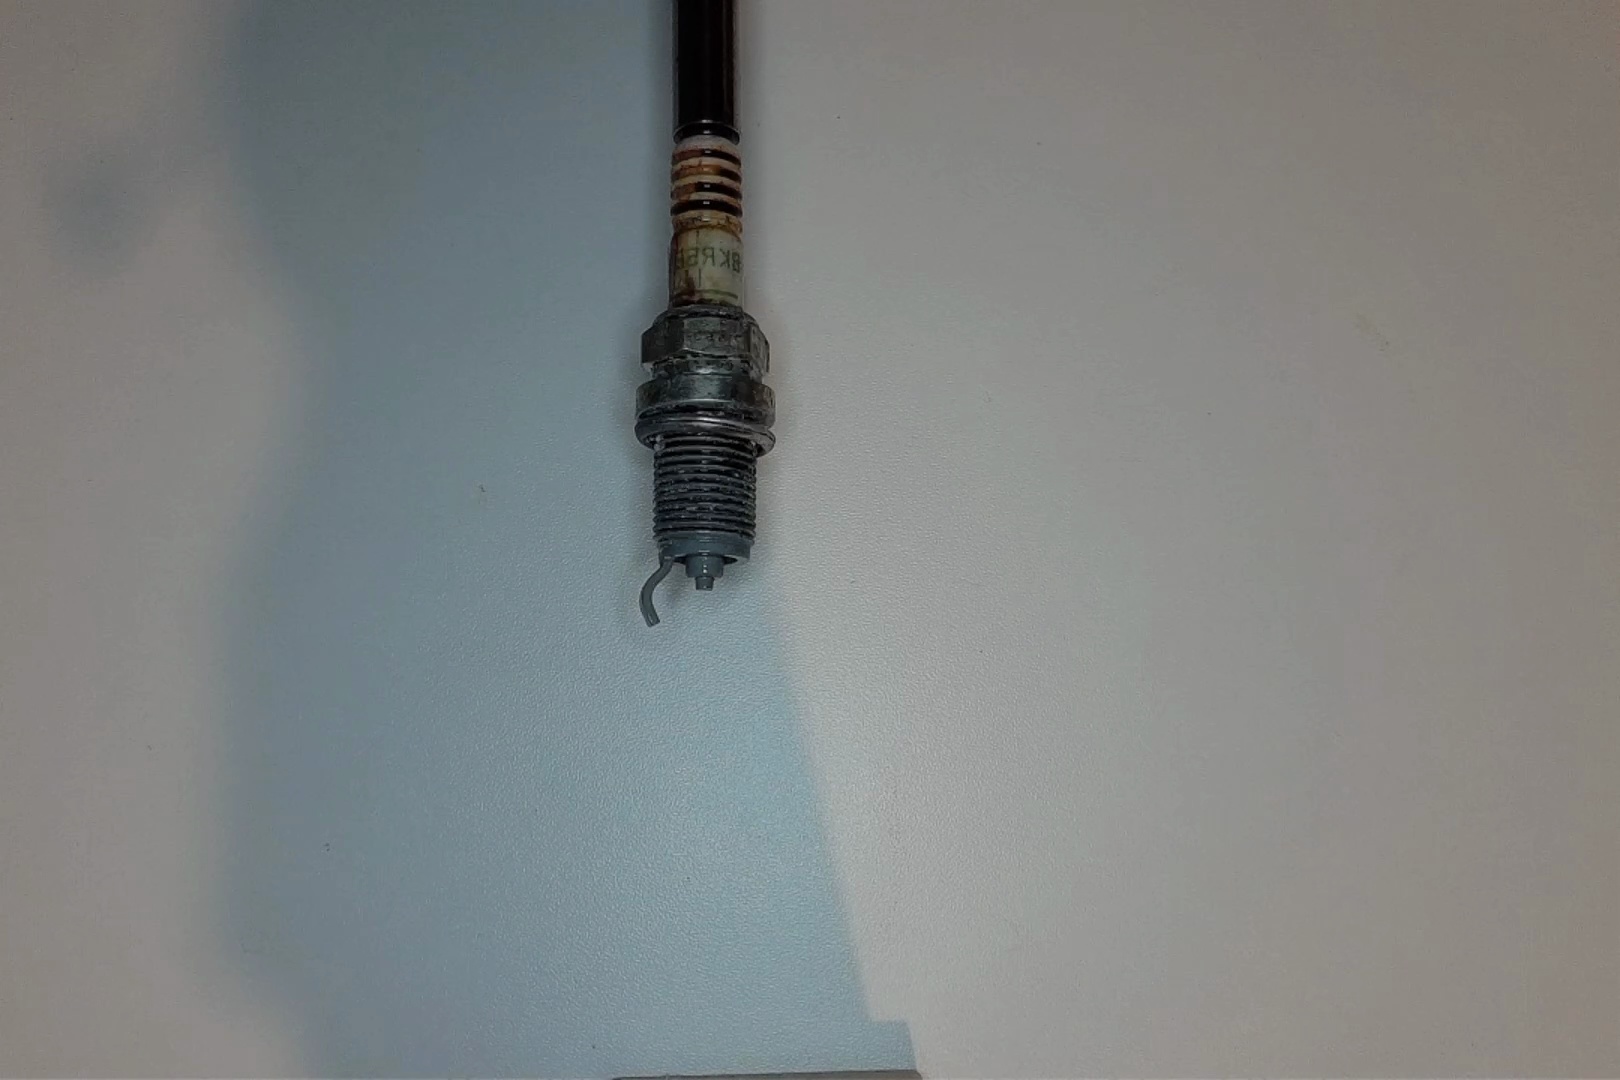
Label: anomaly